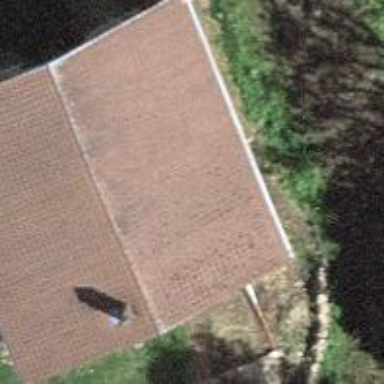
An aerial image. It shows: Cowshed building.